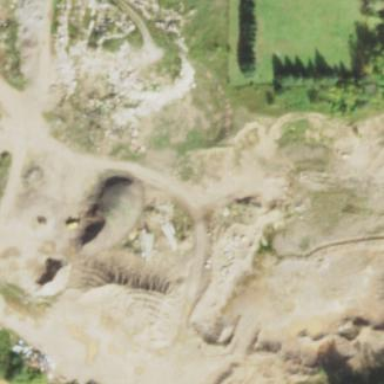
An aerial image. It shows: Quarry area.